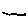
Label: line